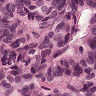
Metastatic tissue present: yes